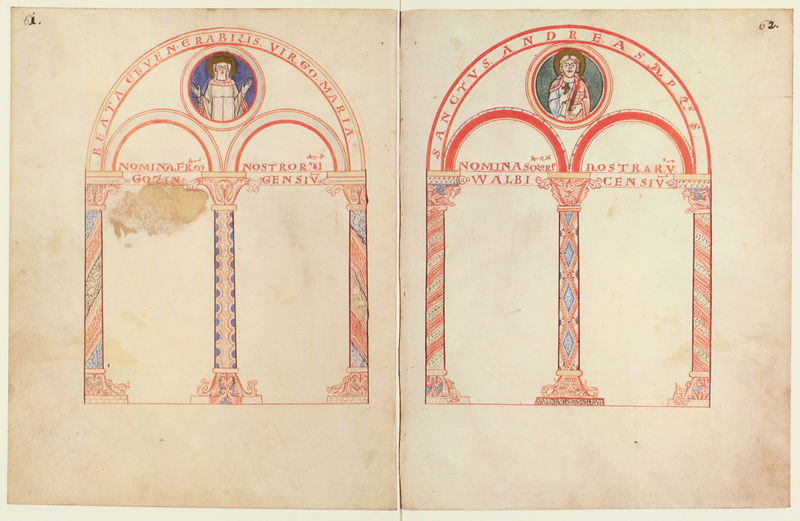
Titel: Liber Vitae der Abtei Corvey
Institution: Münster, Staatsarchiv
Schlagwörter: blau, bunt, orange, skizze, säule, säulen, zeichnung, rot, muster, ornament, architektur, tondo, schrift, bilder, bogen, rundbogen, bögen, buch, kapitell, buchdruck, heiligenschein, mittelalter, plan, heilige, maria, farbdruck, details, latein, buchillustration, andreas, helige, buchkunst, koloration, 61